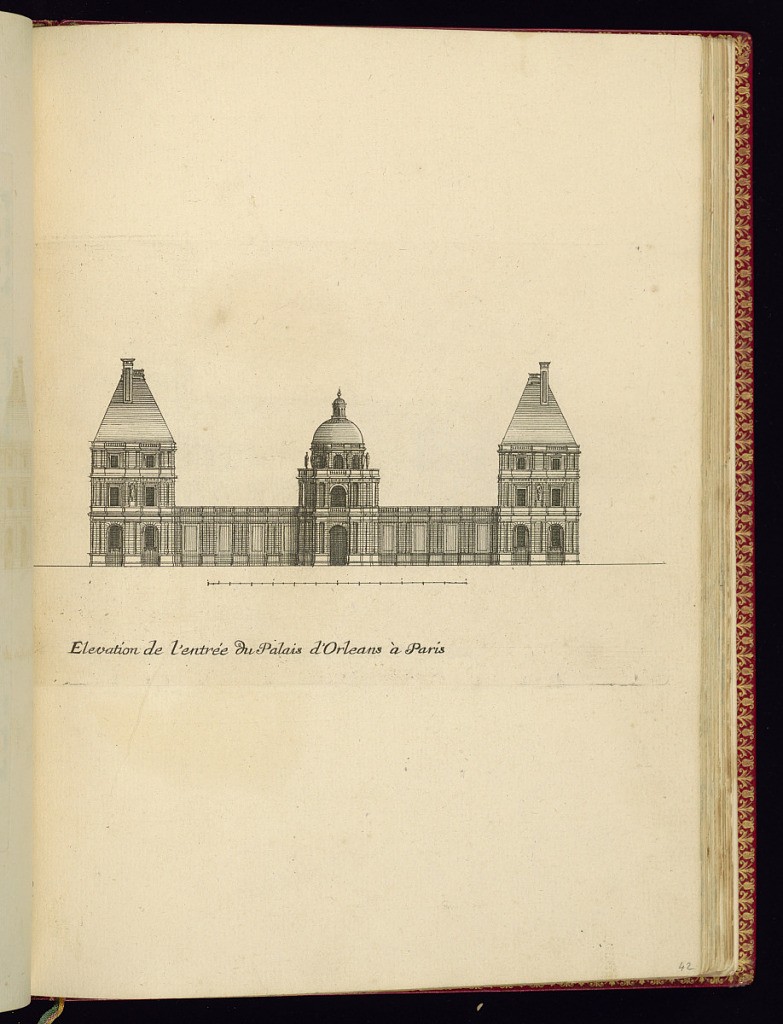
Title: Elevation de l’entrée du Palais d’Orleans à Paris
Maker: Jean Marot, French, 1619 - 1679
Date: ca.1635–ca.1660
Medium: Etching on laid paper
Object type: Print
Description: Architectural elevation of an exterior façade of a Parisian palace with a scale below. A central domed structure with statues and two flanking wings decorated with pilasters, balustrades, arches, and windows. The plate is titled.